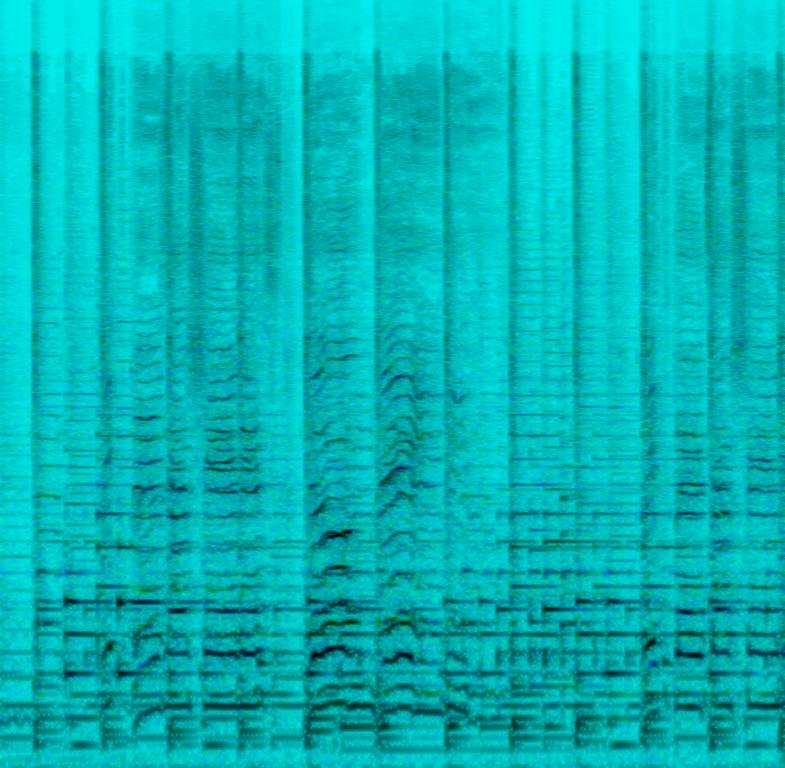
This folk song is a duet and features a male and a female voice singing in harmony. This is accompanied by an acoustic guitar strumming chords. A banjo player fills in between lines. There is no percussion in this song. The mood of this song is happy and upbeat. This song can be played in a coffee shop.